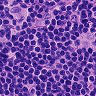
Metastatic tissue present: no